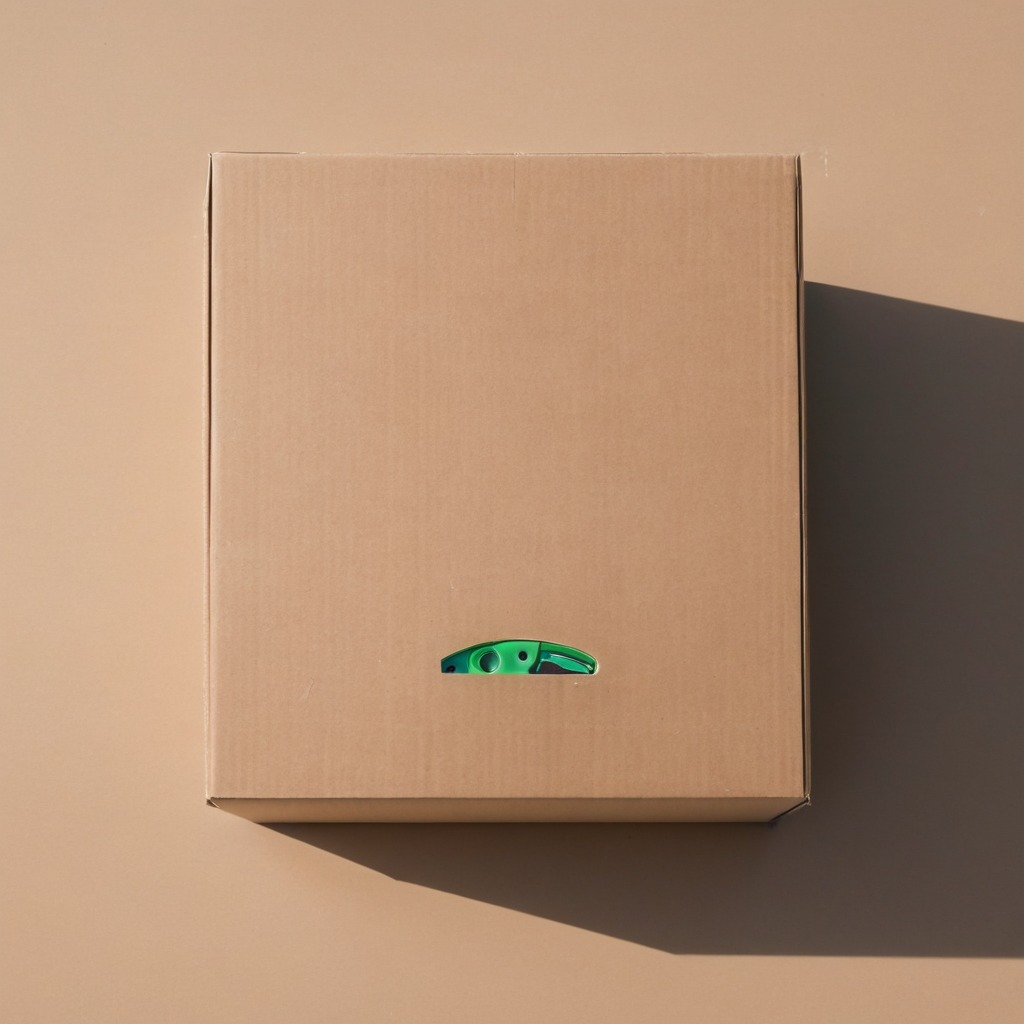
A utility knife lies on the cardboard box surface in an outdoor workshop during daytime bright natural light soft shadows slightly creased but